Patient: sex M, age 33
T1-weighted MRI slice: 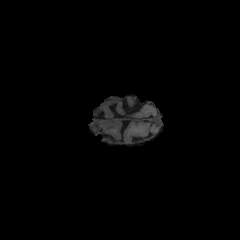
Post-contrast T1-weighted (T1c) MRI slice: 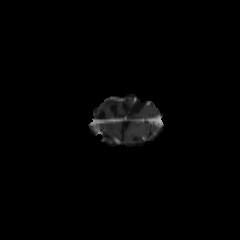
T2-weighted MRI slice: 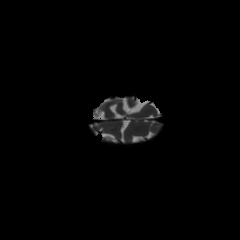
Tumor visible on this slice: no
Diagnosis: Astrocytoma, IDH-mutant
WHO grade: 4